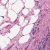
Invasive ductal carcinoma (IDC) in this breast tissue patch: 0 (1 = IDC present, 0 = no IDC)